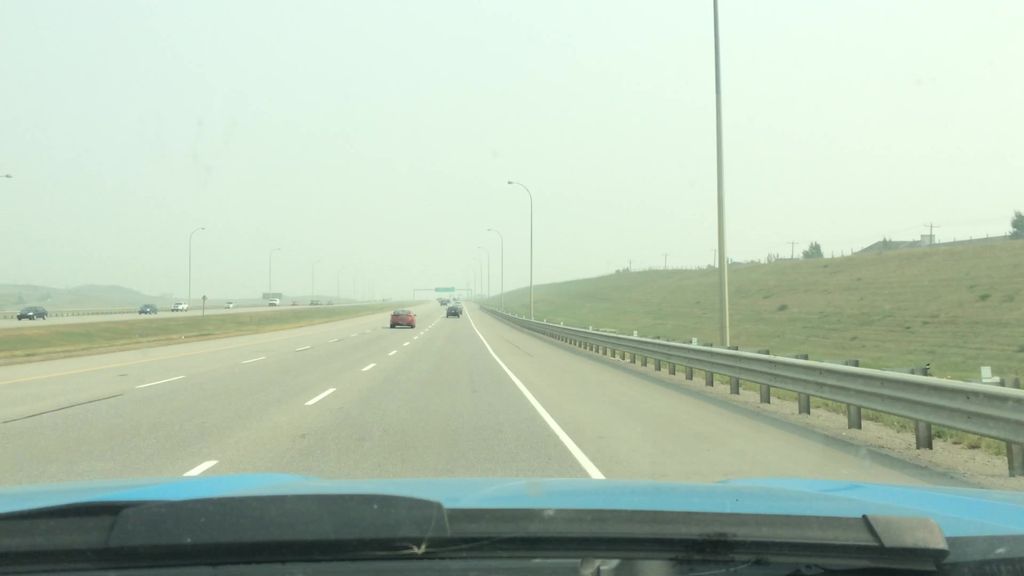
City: calgary